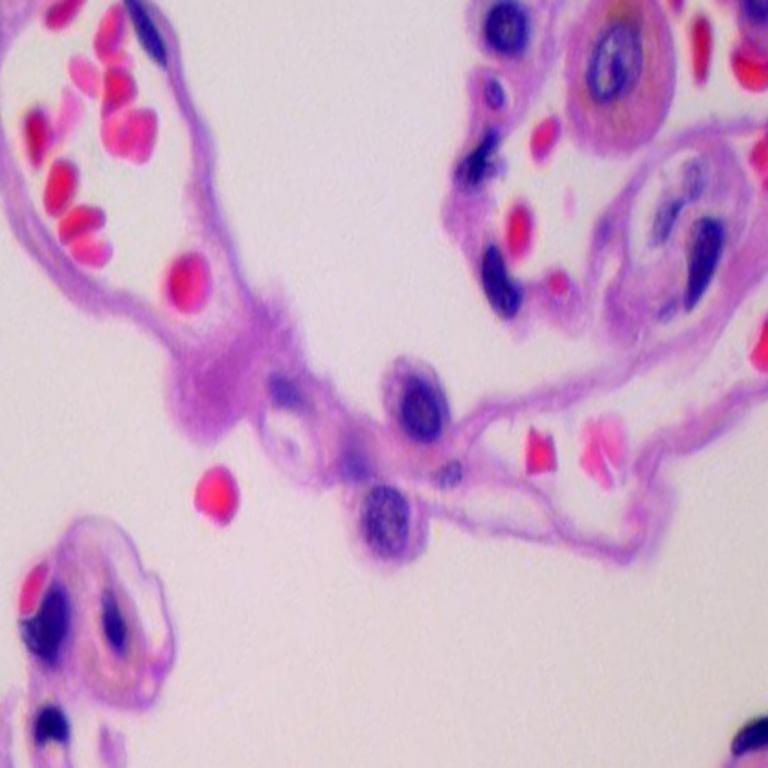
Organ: lung
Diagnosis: benign